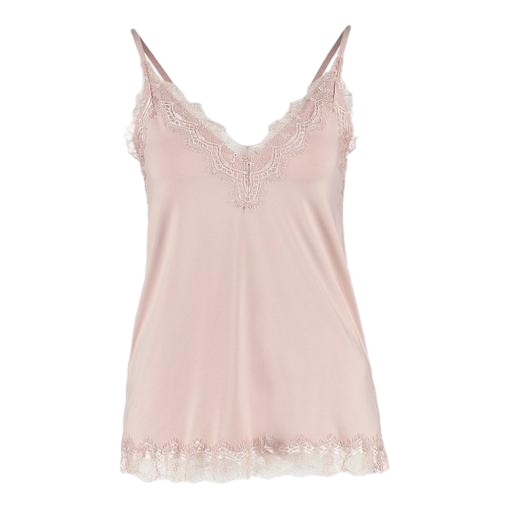
pink chemise embrace lace, pink lace-accented top, pink slip cami, white background